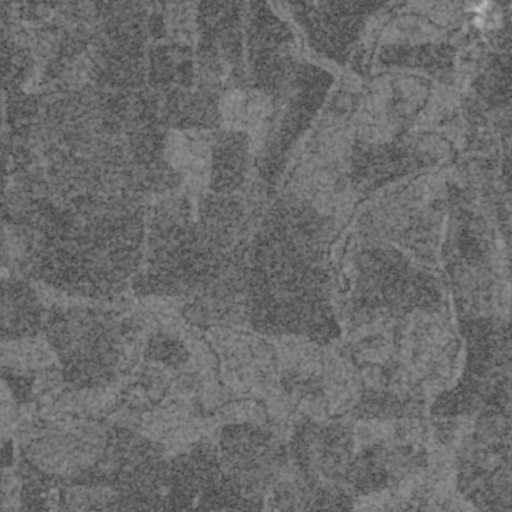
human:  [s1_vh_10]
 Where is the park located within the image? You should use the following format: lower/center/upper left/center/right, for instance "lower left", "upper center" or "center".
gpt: The park is located in the lower right of the image.
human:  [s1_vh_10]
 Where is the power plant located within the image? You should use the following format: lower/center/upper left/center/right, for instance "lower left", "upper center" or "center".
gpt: The power plant is located in the upper right of the image.
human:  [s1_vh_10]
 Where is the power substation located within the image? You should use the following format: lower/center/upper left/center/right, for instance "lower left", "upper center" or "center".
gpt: The power substation is located in the upper right of the image.
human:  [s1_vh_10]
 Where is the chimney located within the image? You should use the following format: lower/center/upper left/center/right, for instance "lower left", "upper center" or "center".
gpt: The chimney is located in the upper right of the image.
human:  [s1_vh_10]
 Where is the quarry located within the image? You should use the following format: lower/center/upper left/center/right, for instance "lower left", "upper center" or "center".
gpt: There is no quarry in the image.

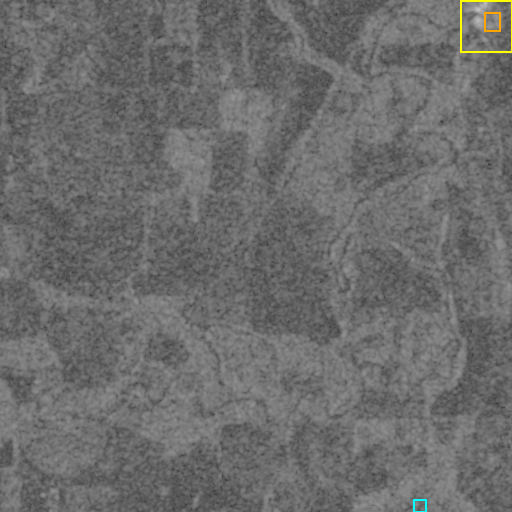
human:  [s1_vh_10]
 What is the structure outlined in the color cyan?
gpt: The structure outlined in cyan is a park.
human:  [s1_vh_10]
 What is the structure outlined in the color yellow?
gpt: The structure outlined in yellow is a power plant.
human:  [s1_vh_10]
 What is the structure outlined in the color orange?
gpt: The structure outlined in orange is a power substation.
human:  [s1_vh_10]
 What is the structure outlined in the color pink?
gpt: There is no pink outline.